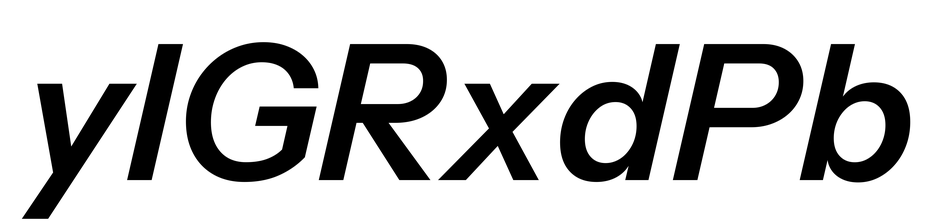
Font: InstrumentSans-Italic_SemiBold_Italic